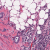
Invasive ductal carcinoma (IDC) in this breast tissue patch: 1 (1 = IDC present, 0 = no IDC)